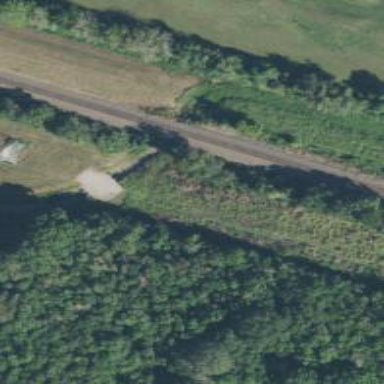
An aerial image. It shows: Railway track.